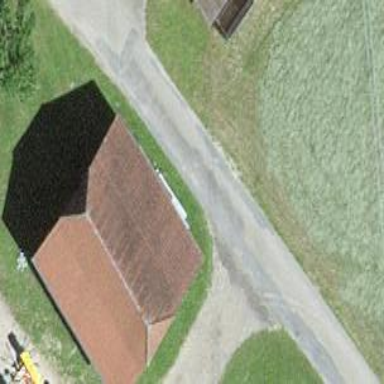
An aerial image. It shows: Barn.